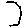
Label: hexagon